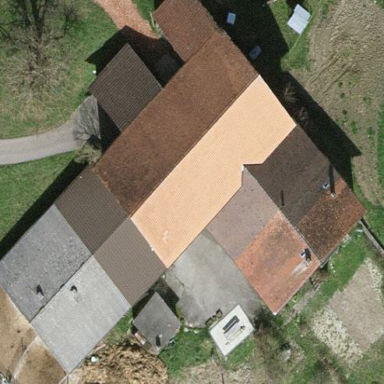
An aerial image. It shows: Farm building.